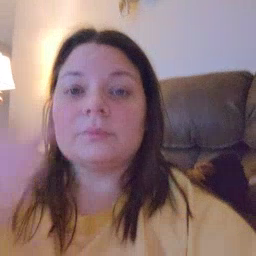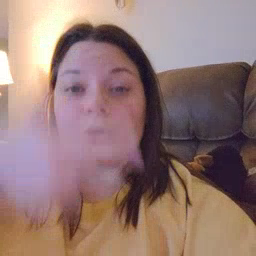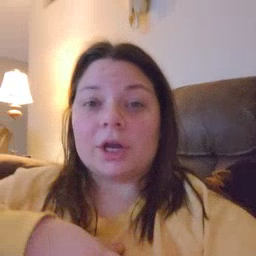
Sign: brother